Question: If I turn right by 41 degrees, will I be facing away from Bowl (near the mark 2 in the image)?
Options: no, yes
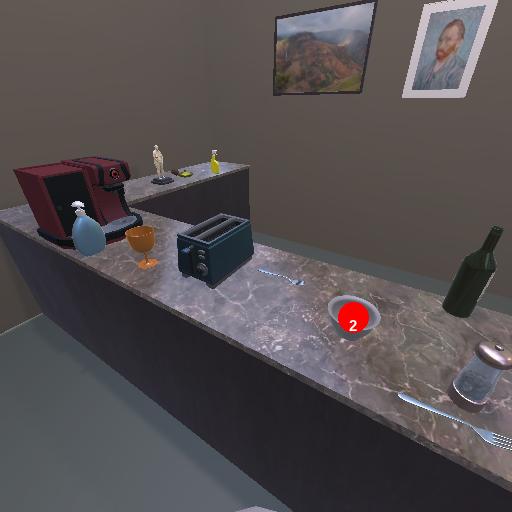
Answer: no